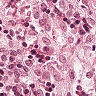
Metastatic tissue present: no